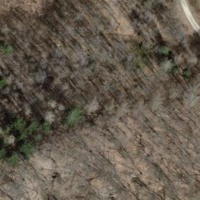
EUNIS habitat code: 41
Species observed at this site:
Pholidoptera griseoaptera